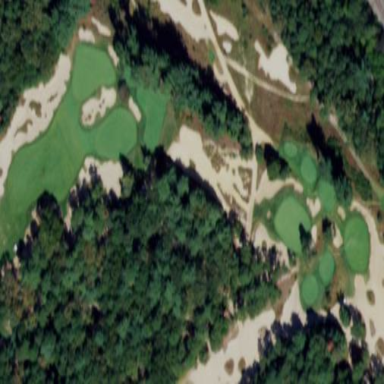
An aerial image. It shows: Golf bunker filled with sandy terrain.